Шесть внешне неотличимых резисторов соединены в цепь, как показано на рисунке. Известно, что сопротивление пяти из них в точности равно $2~\Omega$, а сопротивление последнего отличается от этого значения. С помощью омметра можно три раза измерить сопротивление между любыми двумя точками цепи.
Можно ли с помощью трёх измерений однозначно определить неисправный резистор? Если можно, то вкратце опишите алгоритм его нахождения.
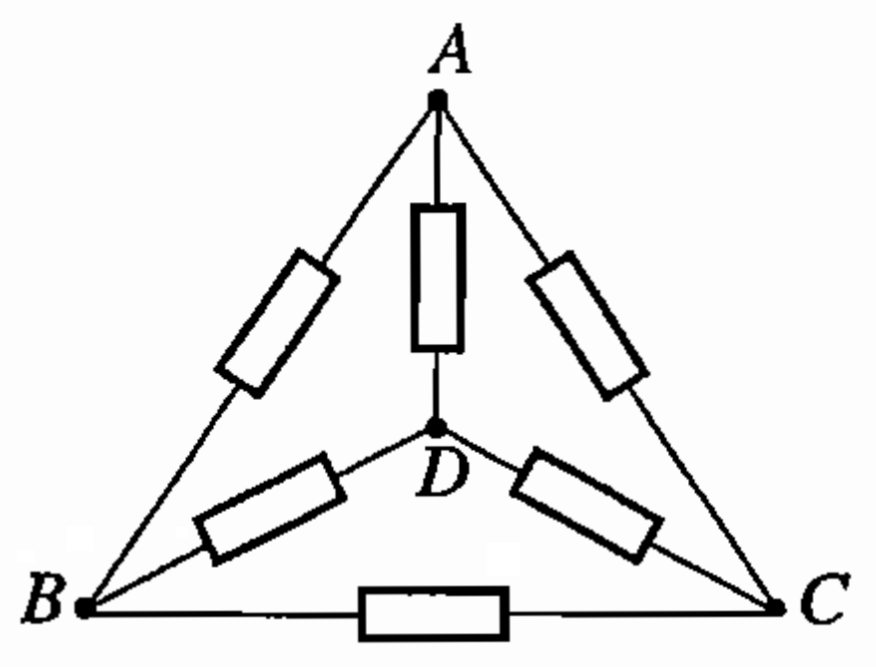
Решение: Данная схема эквивалентна состоящему из резисторов тетраэдру. Если значения сопротивления всех резисторов одинаковы, то из симметрии будет следовать, что сопротивление между любой парой точек из $A$, $B$, $C$ и $D$ должно быть одинаковым. При измерении сопротивления между точками $B$ и $C$ из симметрии видно, что потенциалы точек $A$ и $D$ равны, поэтому через резистор $AD$ не будет течь ток. Следовательно, такая схема эквивалентна параллельному подключению трёх резисторов $BAC$, $BCD$ и $BC$. Обозначим измеряемое сопротивление $r$, тогда\[\frac{1}{r}=\frac{1}{2R}+\frac{1}{2R}+\frac{1}{R}=\frac{2}{R},\]откуда $r=\frac{R}{2}$. Поскольку $R=2~\Omega$, то\[r=1~\Omega.\] Чтобы обнаружить неисправный резистор, можно измерить попарные сопротивления между любыми тремя точками узла, например, $A$, $B$ и $C$. Обозначим измеренные значения сопротивления $r_{AB}$, $r_{BC}$ и $r_{CA}$. Если неисправный резистор подключен между какими-то из этих трёх точек (например, между точками $A$ и $B$), то из симметрии легко видеть, что $r_{CA}=r_{BC}\neq r_{AB}$ и $r_{AB}\neq1~\Omega$. Если же неисправным является резистор между одной из трёх выбранных точек (например, $A$) и $D$, то из соображений симметрии $r_{AC}=r_{AB}\neq r_{BC}$, и, когда измерение проводится между $B$ и $C$, ток через $AD$ отсутствует в силу симметрии, потому значение сопротивления $AD$ не влияет на результат измерения. Таким образом, должно быть $r_{BC}=1~\Omega$, т.е. результат должен совпадать с результатом в схеме, где у всех резисторов $R=2~\Omega$. Итак, два из трёх измеренных значений должны быть одинаковыми, а одно должно отличаться. Если оно не равно $1~\Omega$, то неисправным является резистор, подключенный к этим двум узлам. Если же оно равно $1~\Omega$, то неисправным является резистор, подключенный между другими двумя узлами.
Ответ: Да, можно. Необходимо измерить попарные сопротивления между любыми тремя точками узла. Два из них должны совпадать, а одно должно отличаться. Если оно не равно $1~\Omega$, то неисправным является резистор, подключенный к этим двум узлам. Если же оно равно $1~\Omega$, то неисправным является резистор, подключенный между другими двумя узлами.
Темы:
T, Цепи, Китайские, Цепь с резистором